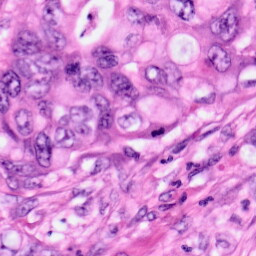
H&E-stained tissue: Pancreatic